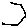
Label: hexagon